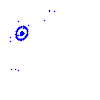
Particle: pion